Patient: sex F, age 71
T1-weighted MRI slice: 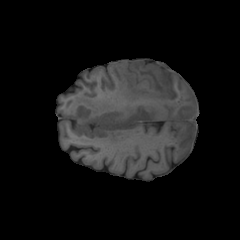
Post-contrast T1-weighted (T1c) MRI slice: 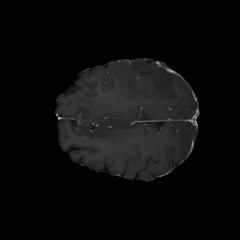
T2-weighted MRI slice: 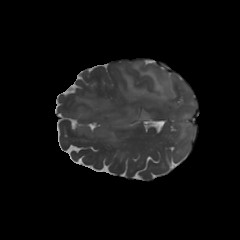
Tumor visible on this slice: yes
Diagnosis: Glioblastoma, IDH-wildtype
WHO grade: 4